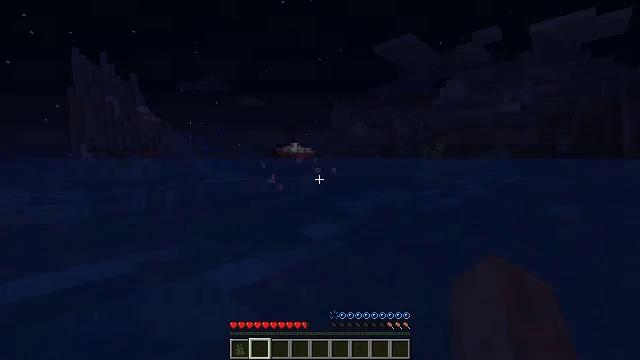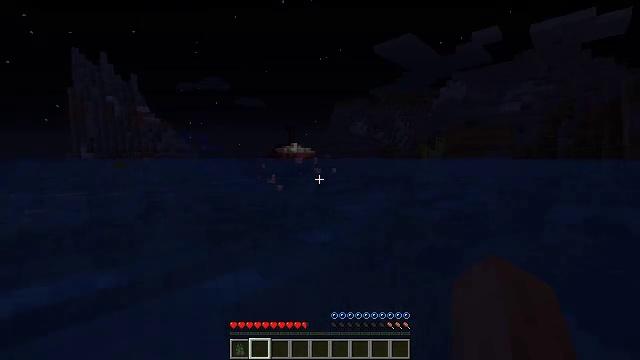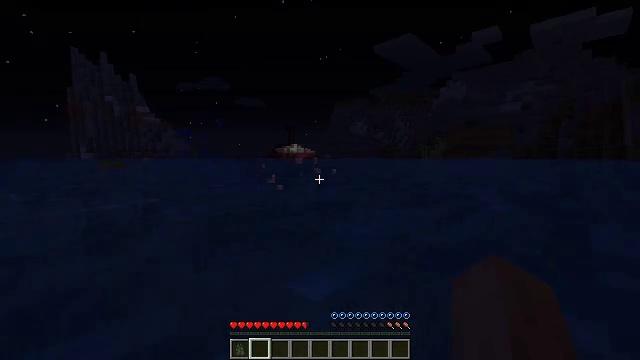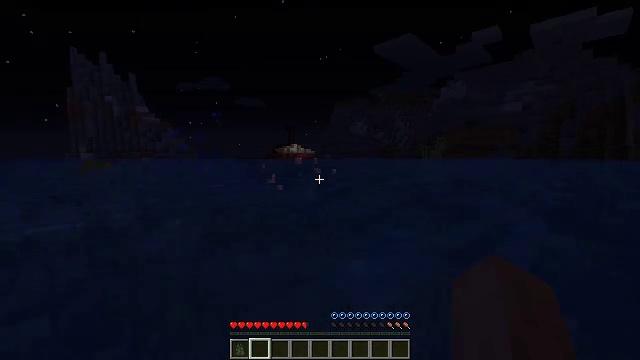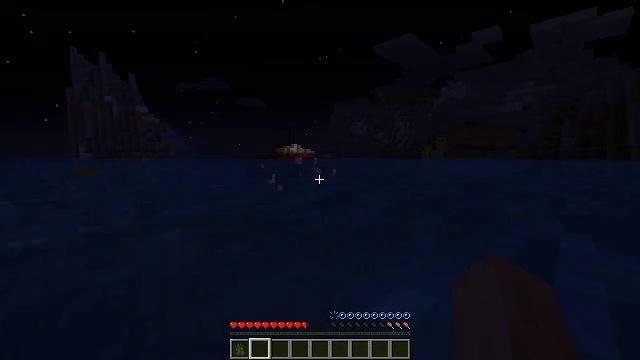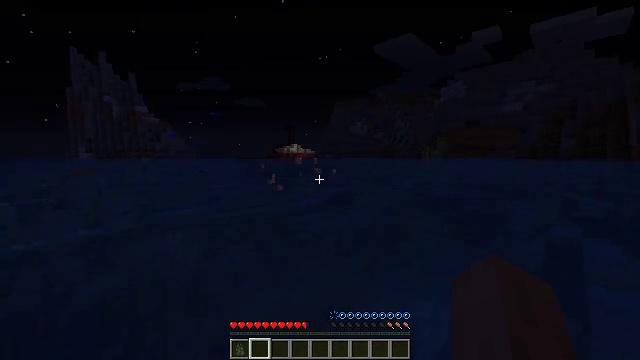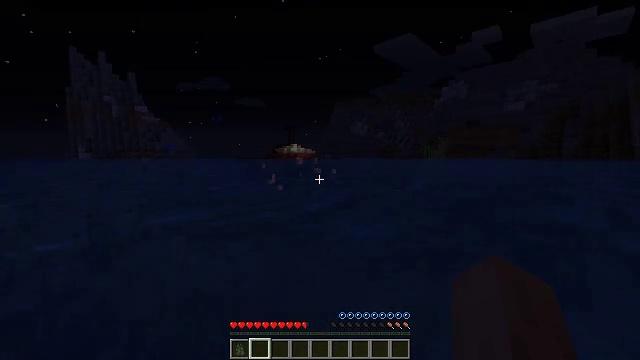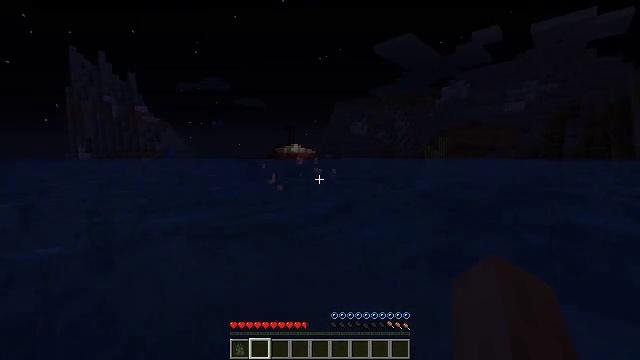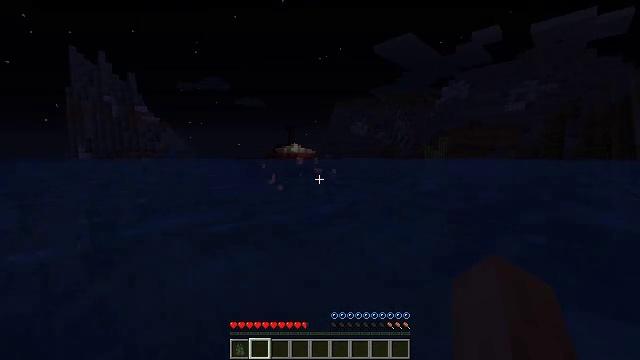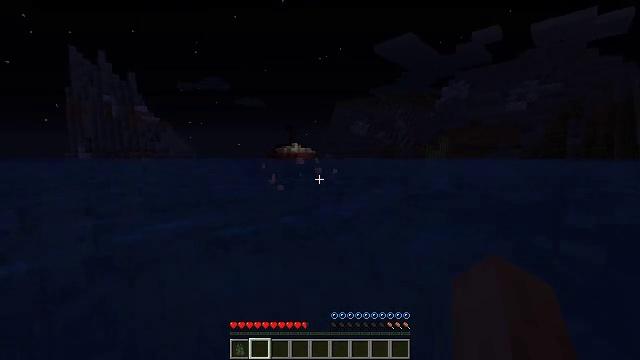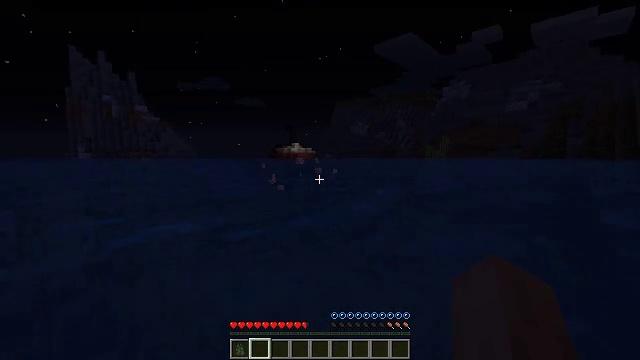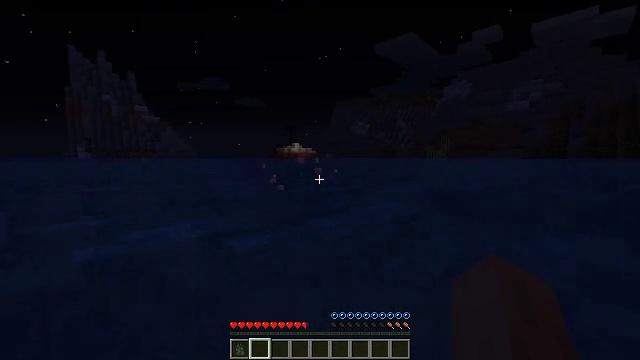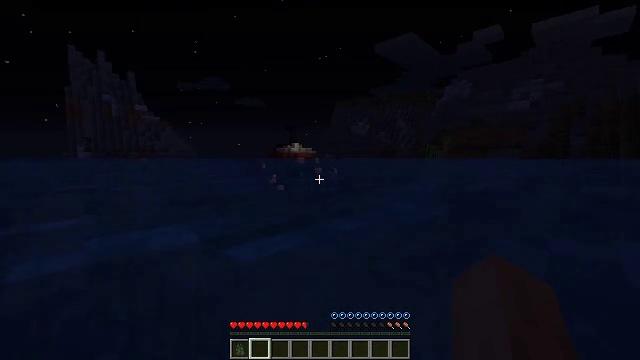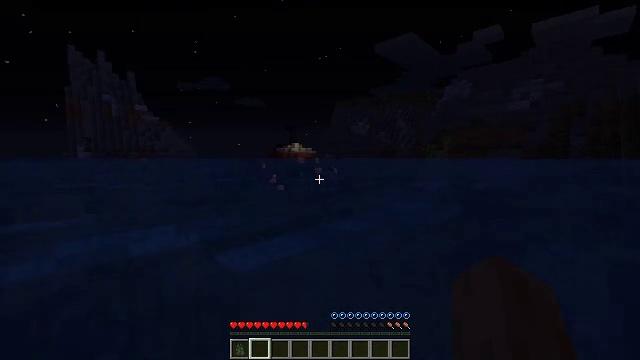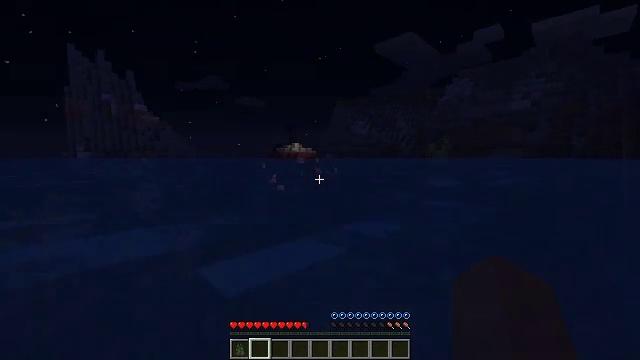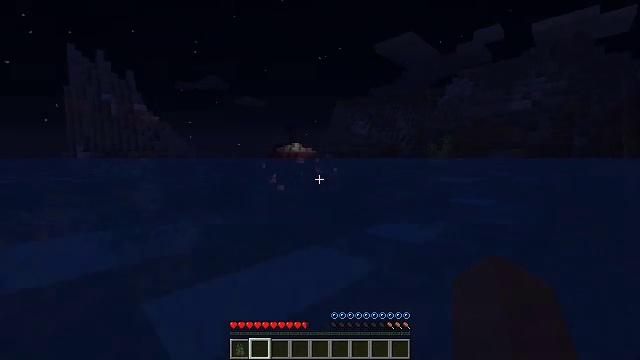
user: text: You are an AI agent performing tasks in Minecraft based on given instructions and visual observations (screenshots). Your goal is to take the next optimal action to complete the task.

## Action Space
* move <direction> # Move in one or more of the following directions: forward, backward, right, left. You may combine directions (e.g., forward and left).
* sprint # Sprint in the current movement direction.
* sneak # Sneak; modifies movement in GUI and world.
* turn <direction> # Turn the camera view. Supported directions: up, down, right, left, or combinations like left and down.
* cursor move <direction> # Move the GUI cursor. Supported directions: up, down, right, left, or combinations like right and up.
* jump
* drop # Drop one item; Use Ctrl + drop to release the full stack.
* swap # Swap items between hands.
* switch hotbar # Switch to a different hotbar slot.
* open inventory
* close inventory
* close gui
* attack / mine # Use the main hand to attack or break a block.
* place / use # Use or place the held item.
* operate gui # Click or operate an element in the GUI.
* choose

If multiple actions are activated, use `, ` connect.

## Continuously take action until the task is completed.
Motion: motion action
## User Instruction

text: Gather the sea lantern with a pickaxe.
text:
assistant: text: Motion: move forward, sprint
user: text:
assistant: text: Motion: move forward, sprint
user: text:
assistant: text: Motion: move forward, sprint
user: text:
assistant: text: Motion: move forward and move left, sprint
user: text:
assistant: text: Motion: move forward and move left, sprint
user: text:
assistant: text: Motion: move forward and move left, sprint
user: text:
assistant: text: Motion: move forward and move left, sprint
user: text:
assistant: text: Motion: move forward and move left, sprint
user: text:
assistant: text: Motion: move forward and move left, sprint
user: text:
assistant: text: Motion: move forward
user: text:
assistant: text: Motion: move forward
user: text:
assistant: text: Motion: move forward
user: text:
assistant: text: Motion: move forward
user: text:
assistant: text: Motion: move forward
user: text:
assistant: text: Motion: move forward
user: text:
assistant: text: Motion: move forward
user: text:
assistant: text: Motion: move forward
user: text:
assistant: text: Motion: move forward
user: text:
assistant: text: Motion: move forward
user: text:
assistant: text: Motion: move forward
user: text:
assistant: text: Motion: move forward
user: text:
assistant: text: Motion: move forward
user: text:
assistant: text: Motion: move forward and move left
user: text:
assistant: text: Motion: move forward and move left
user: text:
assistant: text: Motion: move forward and move left
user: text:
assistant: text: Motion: move forward and move left
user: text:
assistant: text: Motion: move forward and move left
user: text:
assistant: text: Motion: move forward
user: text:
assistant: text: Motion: move forward
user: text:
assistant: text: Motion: move forward